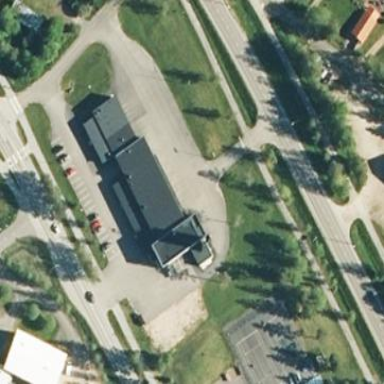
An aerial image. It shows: Fire station.